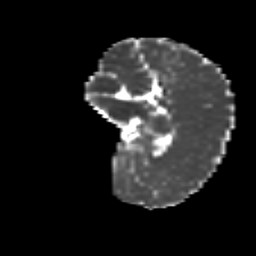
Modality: MD
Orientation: sagittal
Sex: female
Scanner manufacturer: siemens
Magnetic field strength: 3 T
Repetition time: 5 s
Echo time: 0.071 s